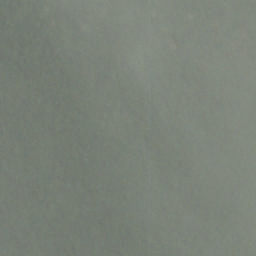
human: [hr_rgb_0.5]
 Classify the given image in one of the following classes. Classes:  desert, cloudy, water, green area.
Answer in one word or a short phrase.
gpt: cloudy